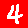
Digit: 4